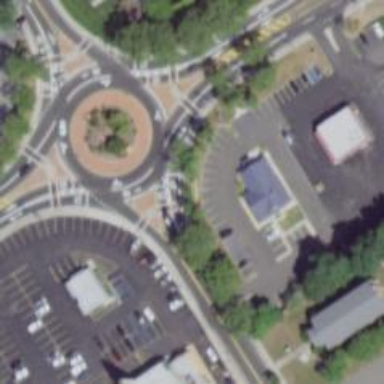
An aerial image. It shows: Roundabout on primary highway.